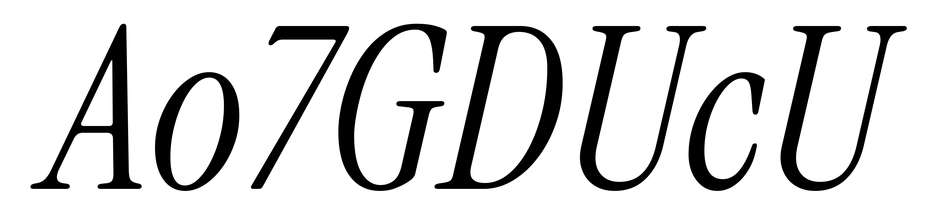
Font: InstrumentSerif-Italic